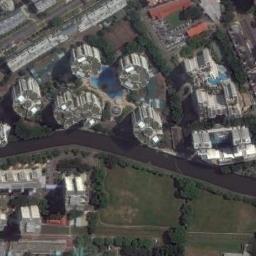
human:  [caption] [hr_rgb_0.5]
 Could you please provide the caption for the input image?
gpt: A commercial area has some buildings, Pools and a lawn while a road goes through the commercial area .

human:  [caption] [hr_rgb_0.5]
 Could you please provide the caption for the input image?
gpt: In a business district there are many tall buildings of different shapes and several roads with many cars  There is a river beside the buildings .

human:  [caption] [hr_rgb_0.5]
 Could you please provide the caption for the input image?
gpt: The commercial area is next to a river .

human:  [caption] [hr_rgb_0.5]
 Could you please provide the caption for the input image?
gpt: There are three trees in the picture .

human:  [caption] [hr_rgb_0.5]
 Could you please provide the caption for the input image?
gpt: There are some white buildings and some green lawns on a commercial area .